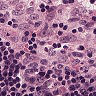
Metastatic tissue present: no